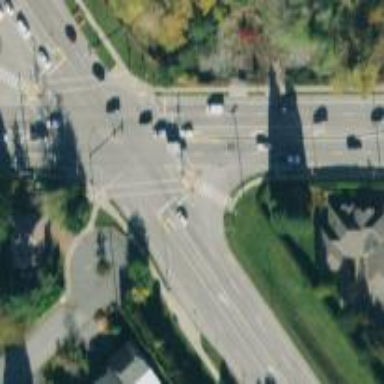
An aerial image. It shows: Asphalt road with primary link designation.